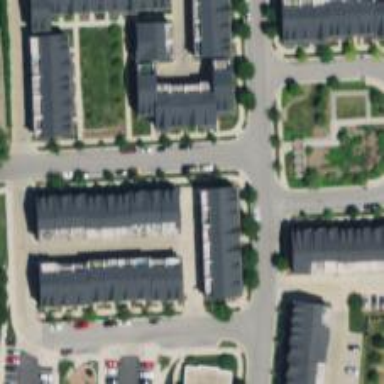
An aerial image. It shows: Alley classified as service road.